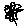
Label: flower